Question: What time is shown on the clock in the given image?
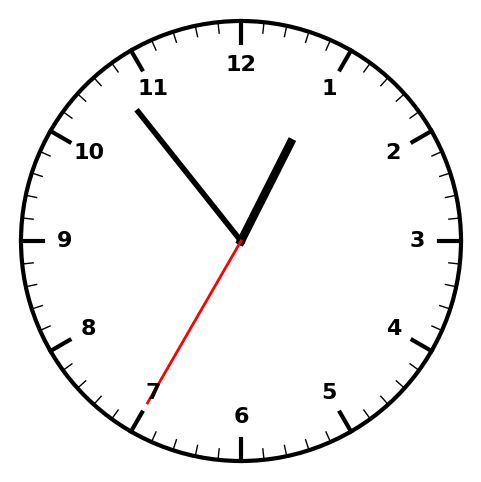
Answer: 12:53:35